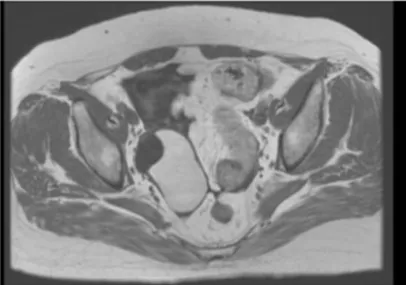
MRI images. . A. T1-weighted imaging showed a 7-cm multilocular ovarian cyst, which exhibited regions of high and low signal intensity.
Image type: radiology (mri)